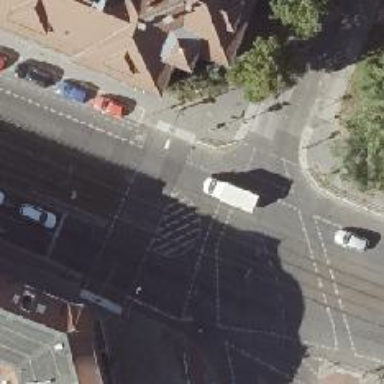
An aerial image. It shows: Secondary road with asphalt surface and lane markings. There is parallel parking on the right lane.